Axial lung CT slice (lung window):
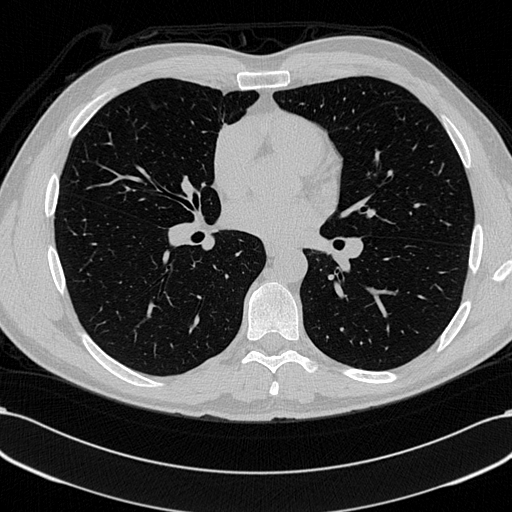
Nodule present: no